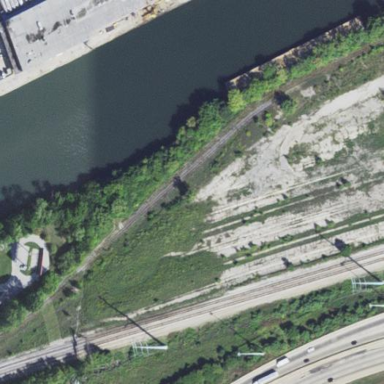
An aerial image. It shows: Brownfield site.